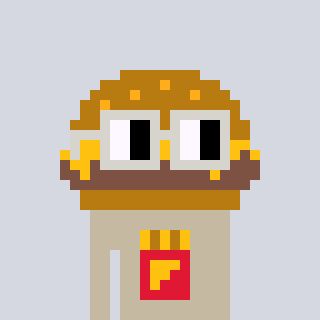
a pixel art character with square light gray glasses, a burger-shaped head and a bege-colored body on a cool background